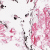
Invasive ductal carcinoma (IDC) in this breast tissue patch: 0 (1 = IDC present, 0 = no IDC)